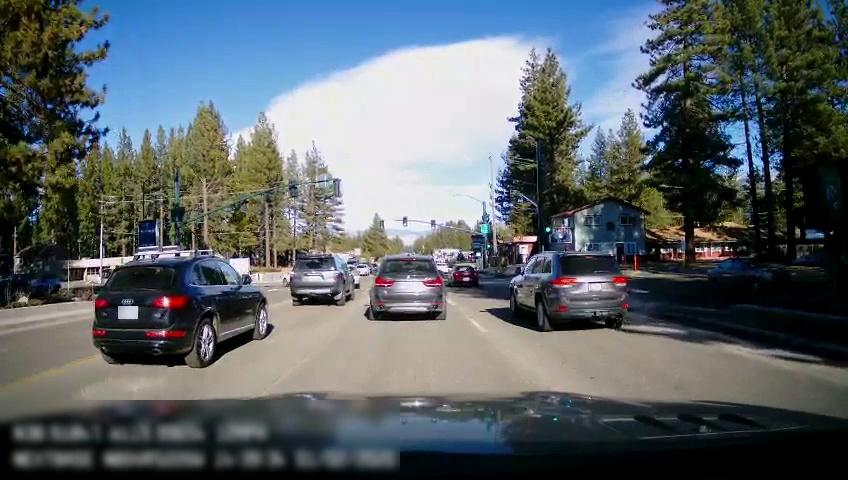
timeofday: Day
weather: Sunny
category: Drivable Space
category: Vehicles | Car
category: Vehicles | Car
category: Vehicles | Car
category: Vehicles | SUV
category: Vehicles | Car
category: Vehicles | SUV
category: Vehicles | SUV
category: Vehicles | SUV
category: Lanes | Opposite Lane
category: Lanes | Current Lane
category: Traffic | Lights
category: Traffic | Signs
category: Traffic | Lights
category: Traffic | Lights
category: Traffic | Lights
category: Traffic | Lights
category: Traffic | Lights